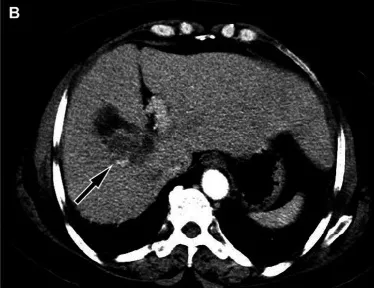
In the arterial phase of contrast-enhanced CT scan, the lesion showed uneven enhancement, mainly with peripheral enhancement of the lesion (arrow).
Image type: radiology (ct)